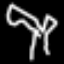
Label: palm tree